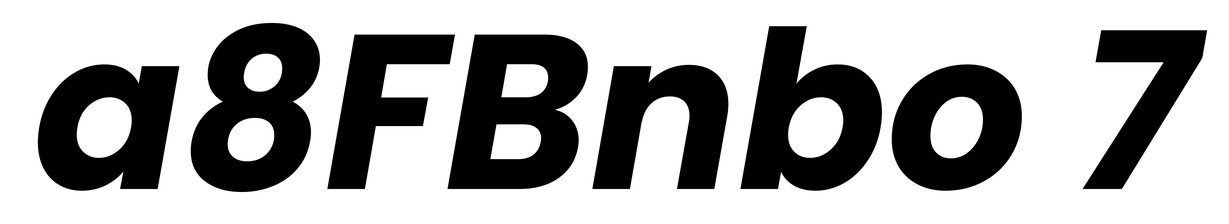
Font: Poppins-BoldItalic